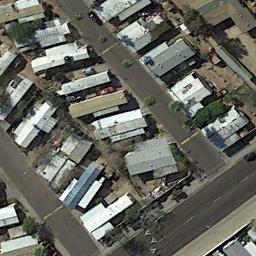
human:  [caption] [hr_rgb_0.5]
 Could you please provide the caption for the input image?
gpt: There are many buildings of different shapes and sizes in the mobile home parks .

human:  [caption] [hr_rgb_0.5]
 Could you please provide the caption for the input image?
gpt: The mobile home park is on the bare land next to the road .

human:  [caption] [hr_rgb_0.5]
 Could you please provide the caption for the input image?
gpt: The mobile home park has some dense mobile homes and some roads go through the mobile home park .

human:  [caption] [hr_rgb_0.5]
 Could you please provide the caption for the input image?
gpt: There are moving homes in this rectangular area .

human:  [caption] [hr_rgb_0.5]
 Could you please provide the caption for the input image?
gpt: There are some gray buildings in the mobile home park .